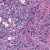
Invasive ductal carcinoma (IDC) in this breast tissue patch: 1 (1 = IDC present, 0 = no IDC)